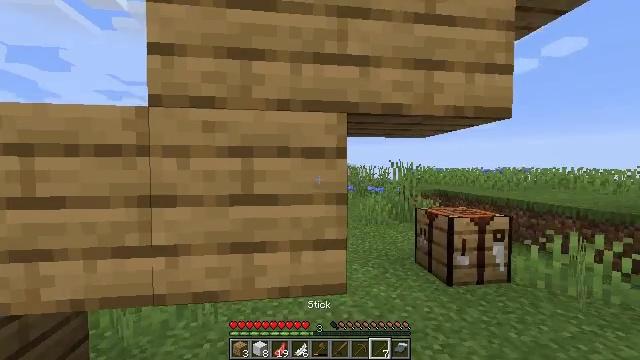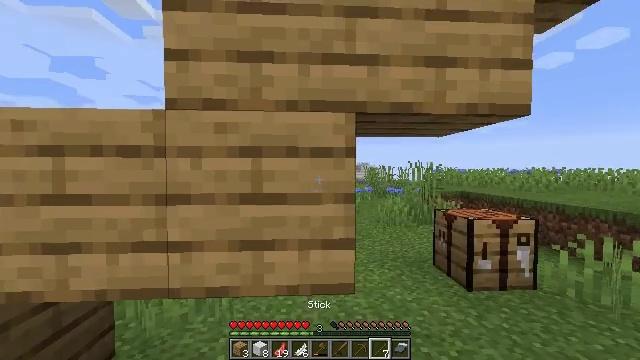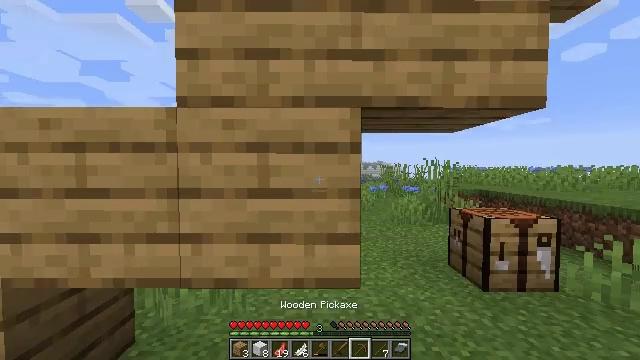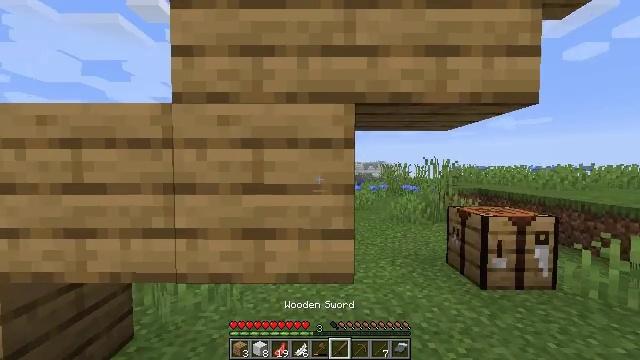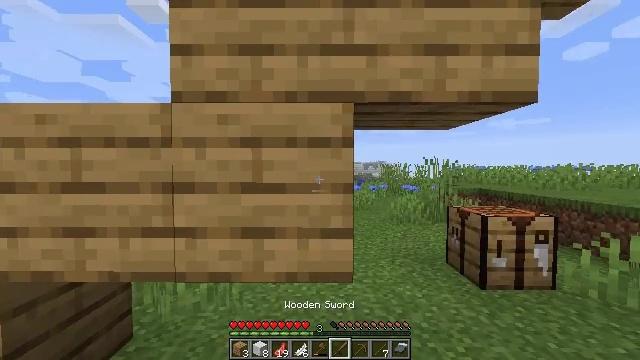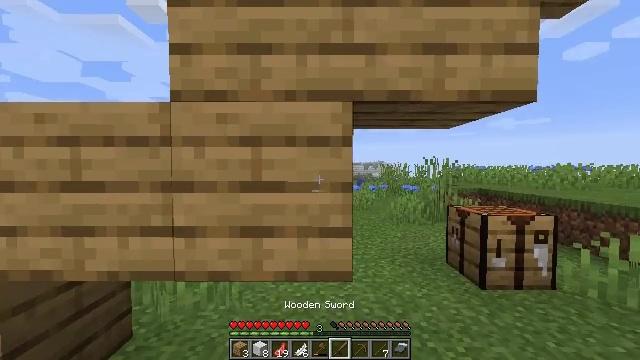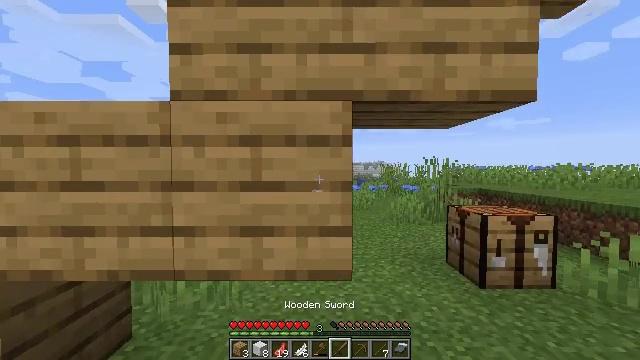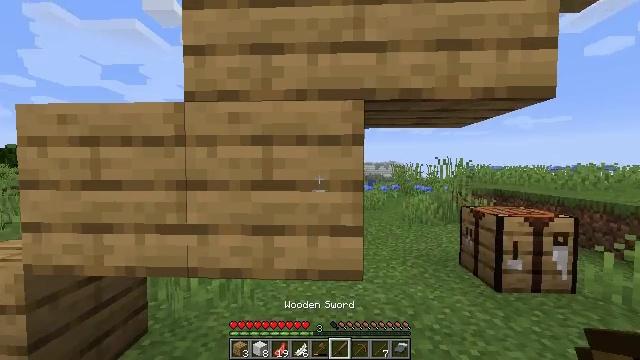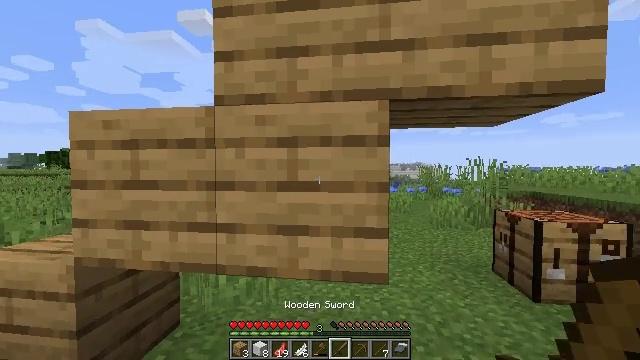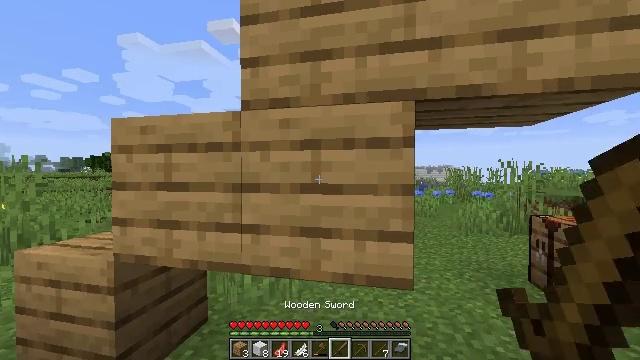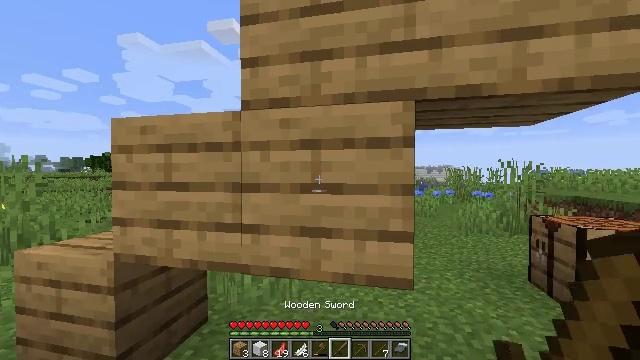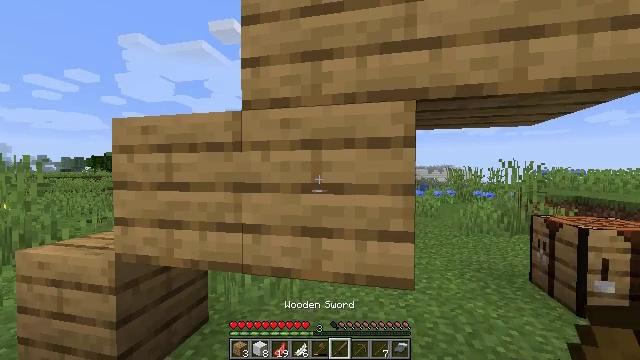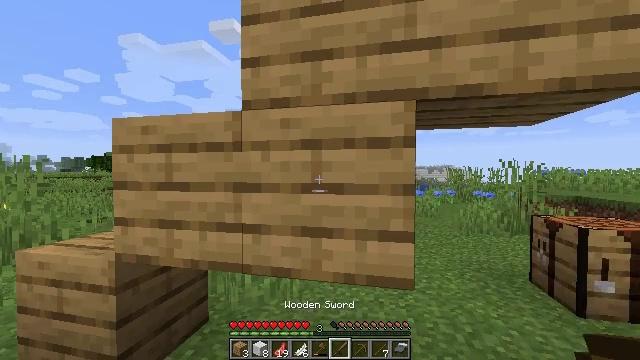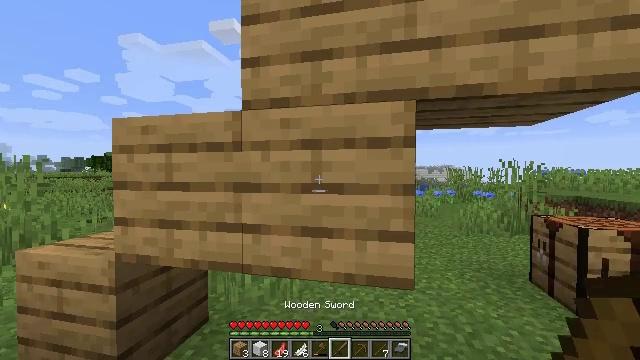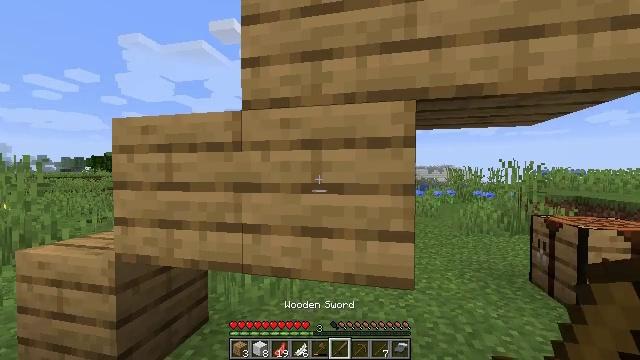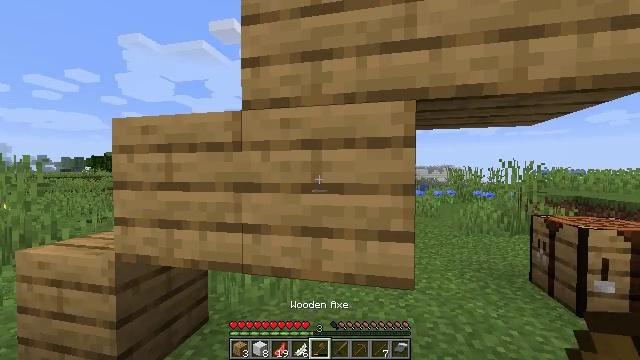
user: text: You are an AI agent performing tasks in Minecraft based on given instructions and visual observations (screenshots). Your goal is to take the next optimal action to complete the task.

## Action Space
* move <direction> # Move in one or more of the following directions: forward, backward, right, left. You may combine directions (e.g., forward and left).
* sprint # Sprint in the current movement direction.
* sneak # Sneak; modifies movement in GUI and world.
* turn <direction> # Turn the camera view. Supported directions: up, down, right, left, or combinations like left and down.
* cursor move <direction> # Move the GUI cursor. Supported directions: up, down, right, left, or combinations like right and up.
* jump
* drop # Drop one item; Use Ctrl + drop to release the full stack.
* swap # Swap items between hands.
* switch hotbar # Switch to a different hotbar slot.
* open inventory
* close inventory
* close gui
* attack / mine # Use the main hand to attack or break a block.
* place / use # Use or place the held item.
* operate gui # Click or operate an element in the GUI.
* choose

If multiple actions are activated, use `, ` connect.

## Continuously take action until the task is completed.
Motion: motion action
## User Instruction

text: Attack the oak planks to recycle it.
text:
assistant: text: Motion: turn left
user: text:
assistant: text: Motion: turn left
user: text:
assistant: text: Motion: no_op
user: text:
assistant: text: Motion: no_op
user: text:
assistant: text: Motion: no_op
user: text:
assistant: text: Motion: no_op
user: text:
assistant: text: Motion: turn left
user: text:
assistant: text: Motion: turn left
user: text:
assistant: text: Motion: turn left
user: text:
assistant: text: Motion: no_op
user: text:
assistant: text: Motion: no_op
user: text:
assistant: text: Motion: no_op
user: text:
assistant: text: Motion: no_op
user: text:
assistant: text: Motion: no_op
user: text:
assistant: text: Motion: no_op
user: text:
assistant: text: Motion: no_op
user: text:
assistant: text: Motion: no_op
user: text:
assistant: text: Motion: no_op
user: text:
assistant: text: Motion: no_op
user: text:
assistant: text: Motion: turn right
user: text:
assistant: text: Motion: no_op
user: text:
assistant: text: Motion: turn right, attack / mine
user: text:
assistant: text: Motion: attack / mine
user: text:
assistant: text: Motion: attack / mine
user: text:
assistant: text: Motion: attack / mine
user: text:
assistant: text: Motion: attack / mine
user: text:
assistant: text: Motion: attack / mine
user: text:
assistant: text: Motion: attack / mine
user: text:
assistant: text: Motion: attack / mine
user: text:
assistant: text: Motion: attack / mine